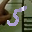
Label: 5